Question: I installed PyCharm and I got these windows with no text:

Logs show no apparent error.
I've installed ttf fonts package from AUR.
What could be the reason?
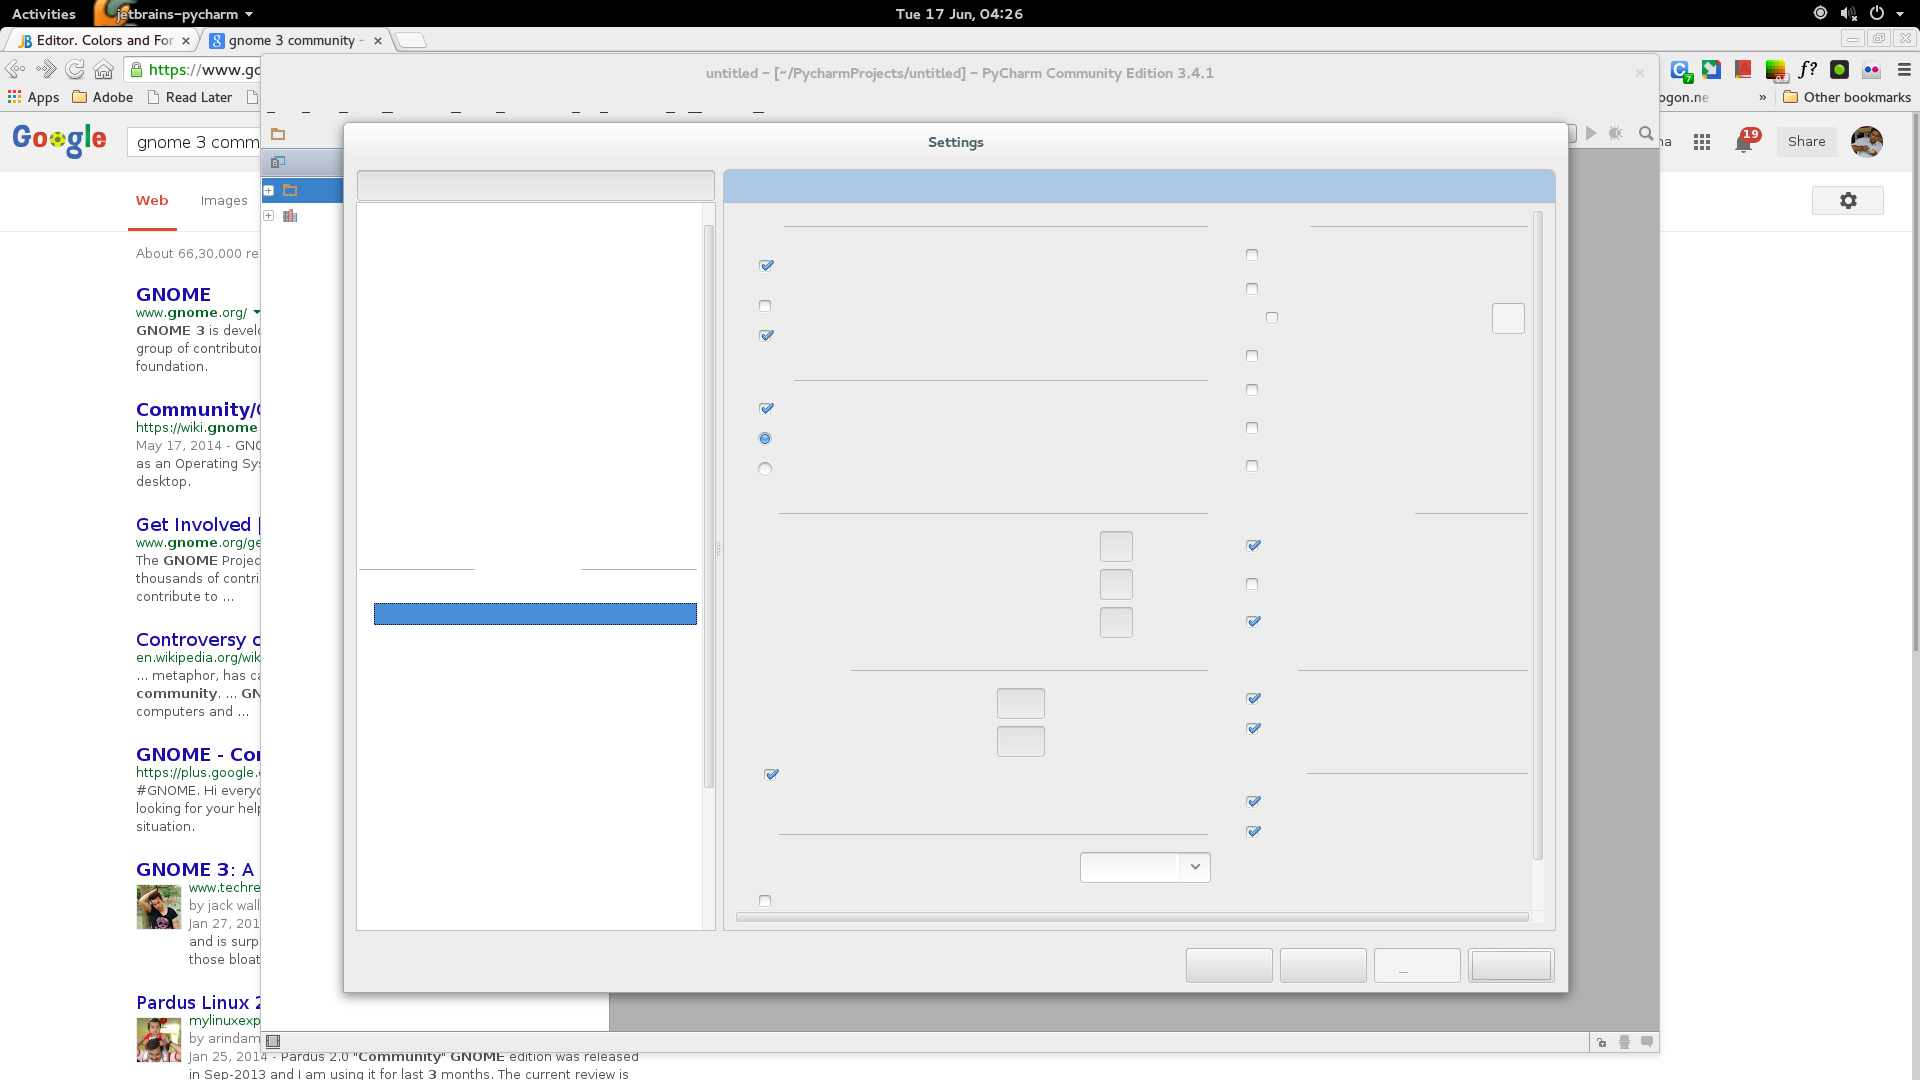
Answer: I also encountered this problem, another solution asides from downgrading is installing the official Oracle JDK with
'''
yaourt -S jdk
'''
that fixed the problem for me